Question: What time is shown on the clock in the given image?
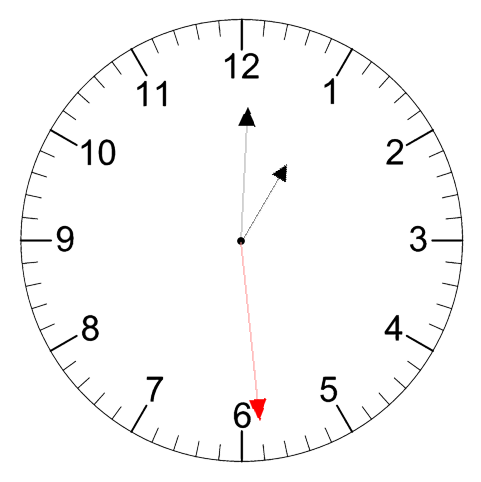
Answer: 01:00:29